Interaction volume radius: 10 \u00c5
Interaction volume height: 20 \u00c5
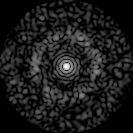
Disorder parameter: 0.8245